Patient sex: M
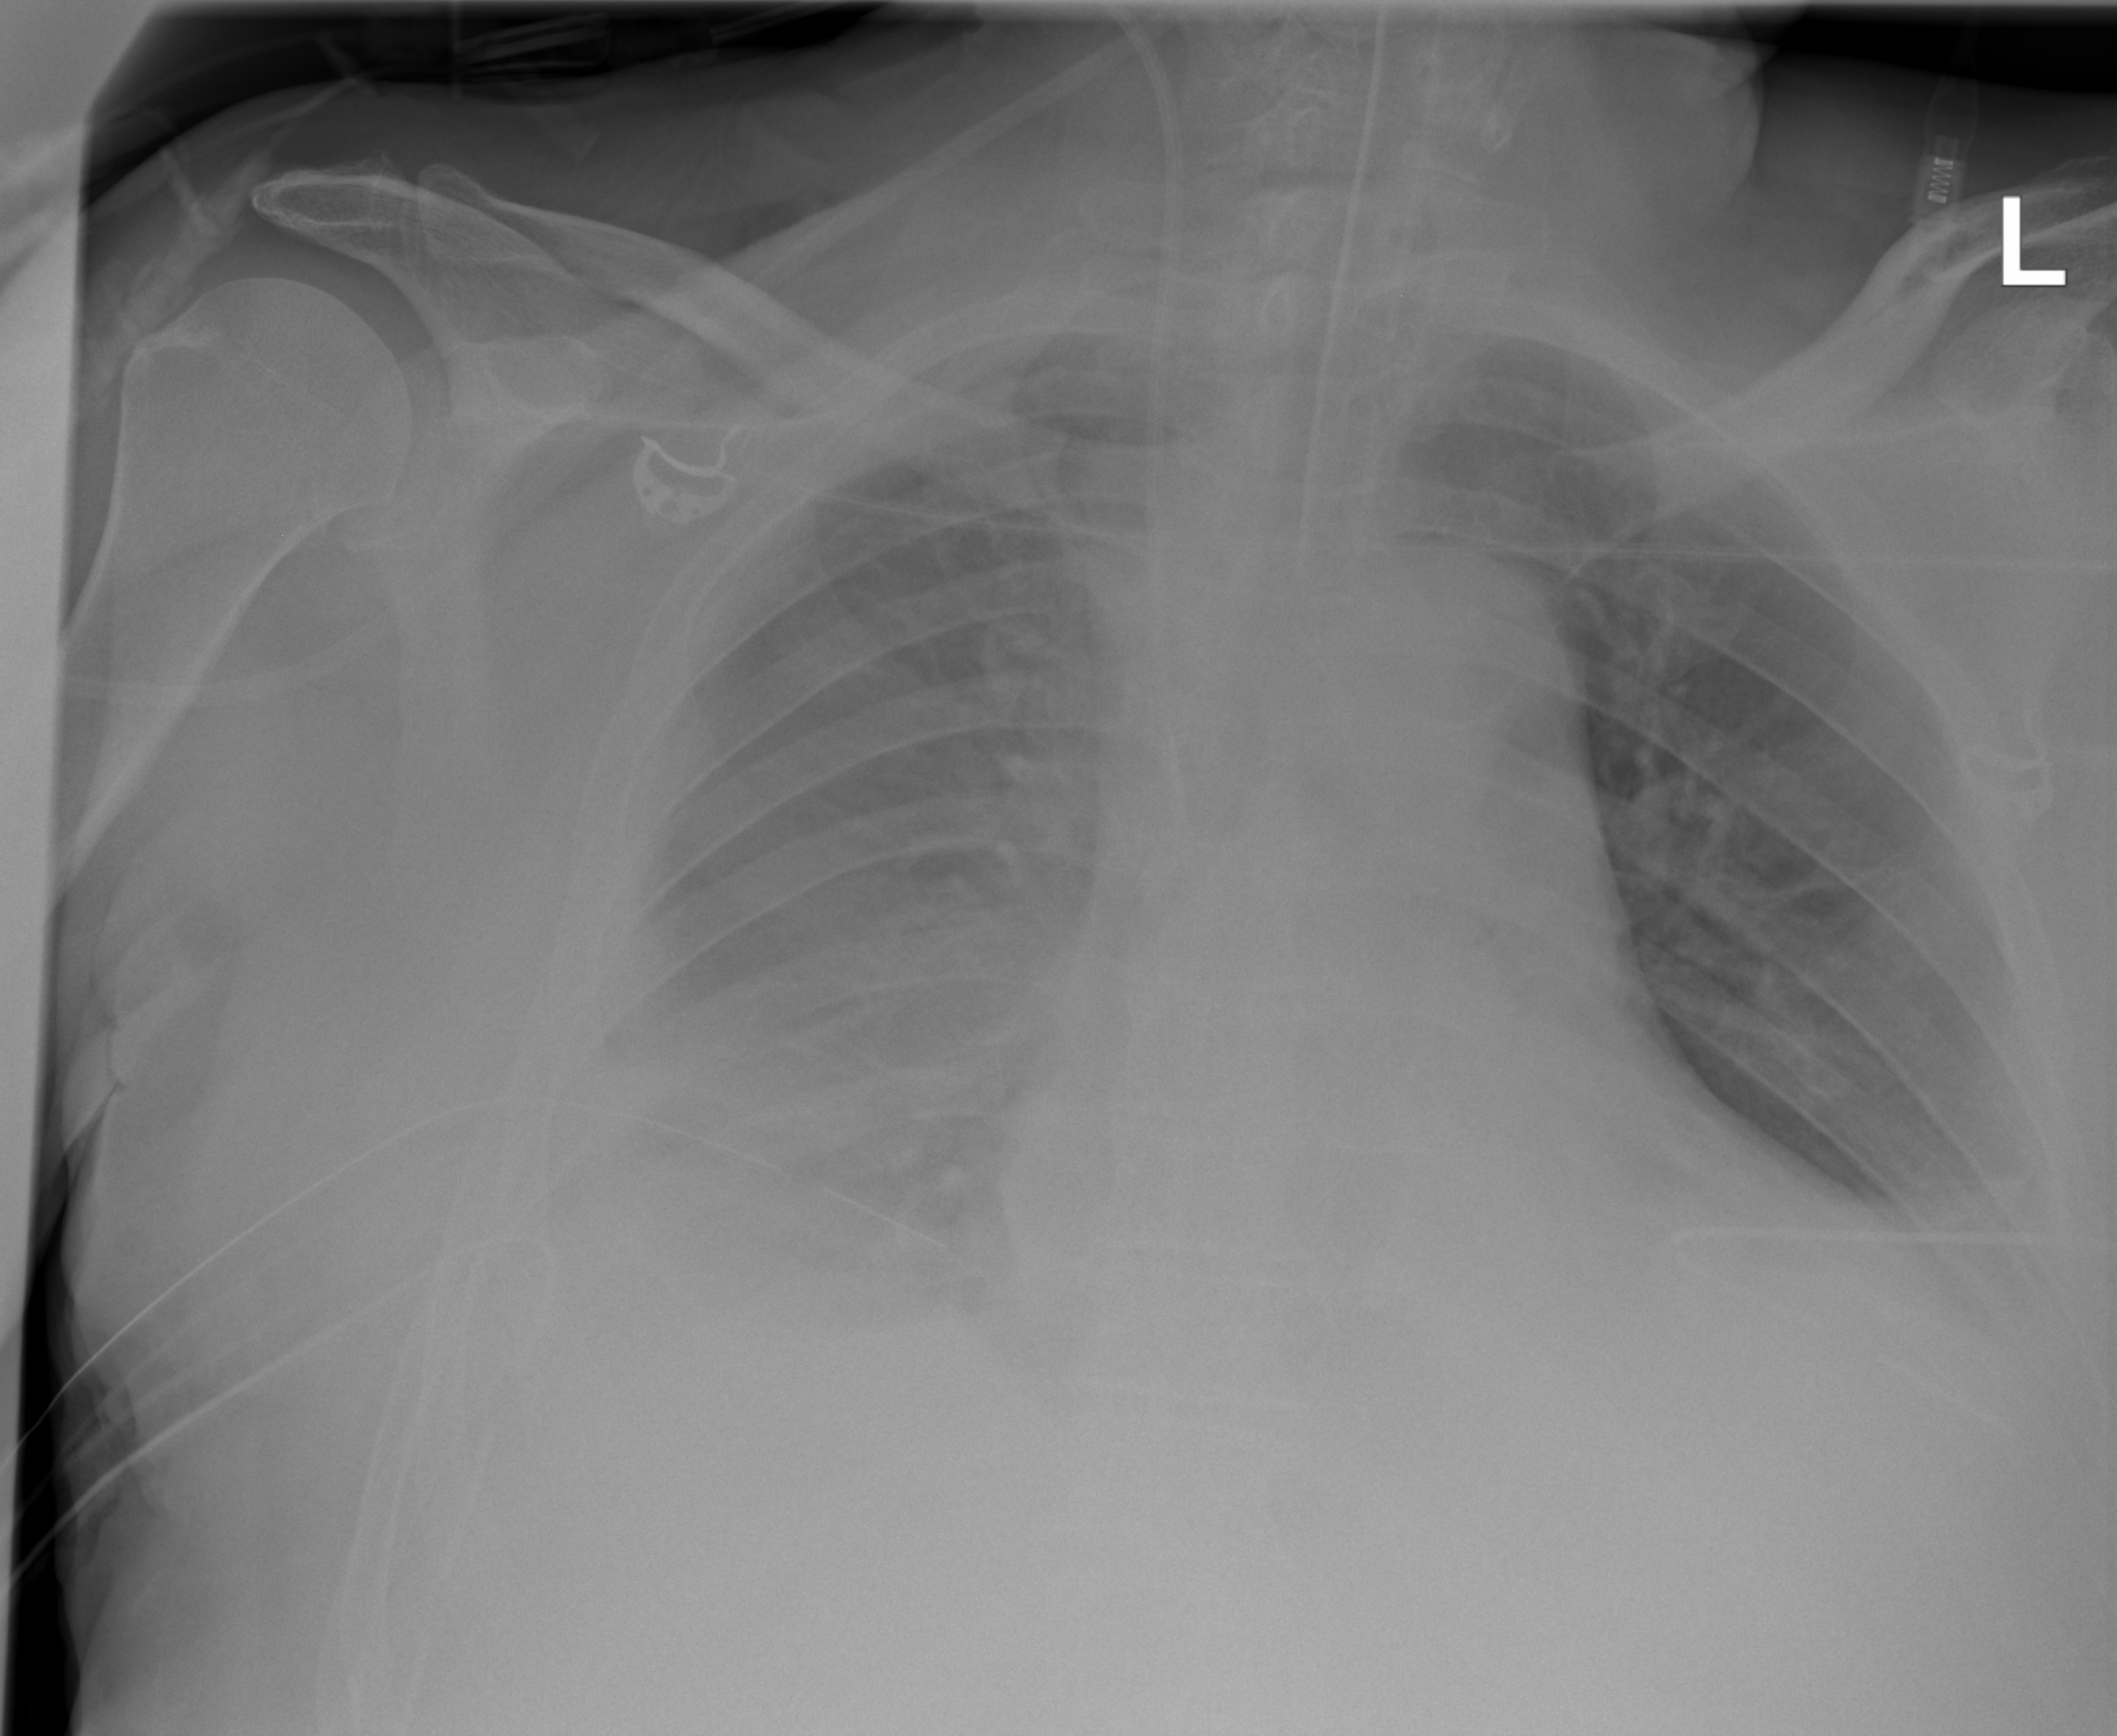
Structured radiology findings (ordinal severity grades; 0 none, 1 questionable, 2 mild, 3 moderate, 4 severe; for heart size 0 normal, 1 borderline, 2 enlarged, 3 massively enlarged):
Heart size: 2
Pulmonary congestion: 0
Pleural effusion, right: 3
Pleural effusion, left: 0
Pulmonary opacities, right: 1
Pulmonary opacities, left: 1
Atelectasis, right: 2
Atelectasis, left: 2